Question: I need to test if the following HTML code and the CSS of that page results into a 'red' and 'line-through' price like:

'''
<div class="listOldPrice">
<span>
<span class="wasPriceEuroDestination">&euro;&nbsp;</span>
719.
<b>-</b>
</span>
</div>
'''
Can I do that with Selenium? How?
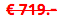
Answer: This is the Ruby solution:
'''
price = @driver.find_element(:class, 'wasPriceEuroDestination')
assert_equal(true, price.displayed?)
assert_equal("rgba(255, 0, 0, 1)", price.css_value('color'))
assert_equal("line-through", price.css_value('text-decoration'))
'''